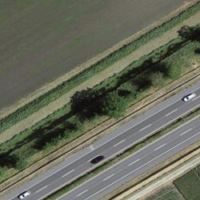
EUNIS habitat code: 57
Species observed at this site:
Cyperus esculentus